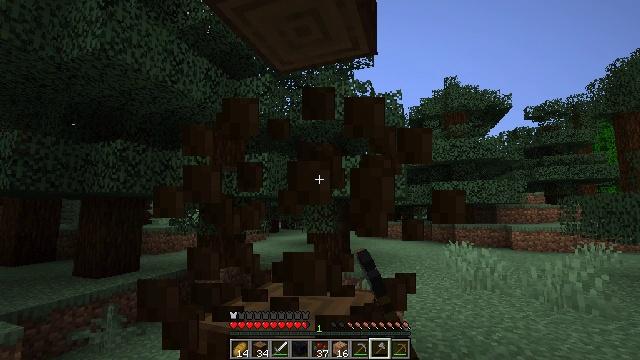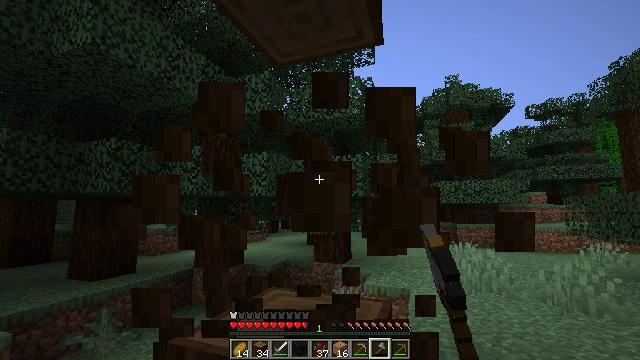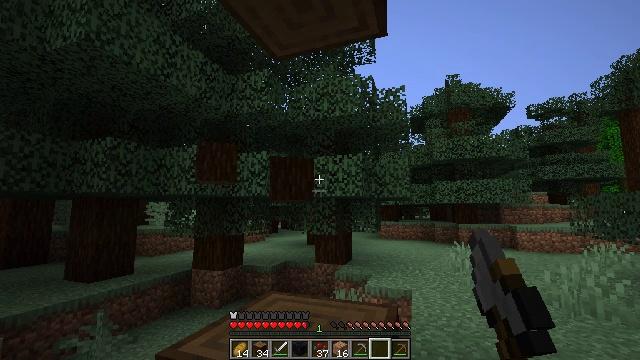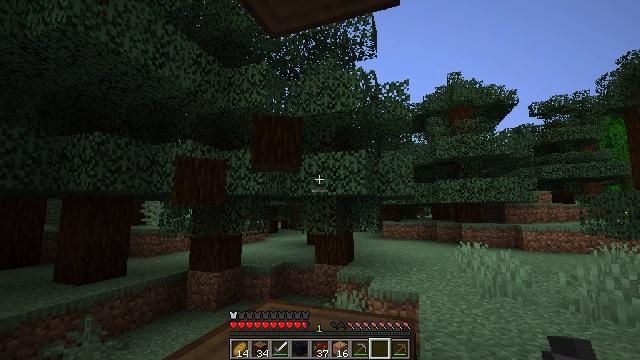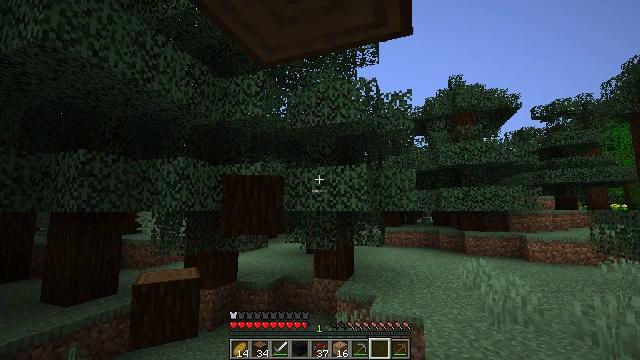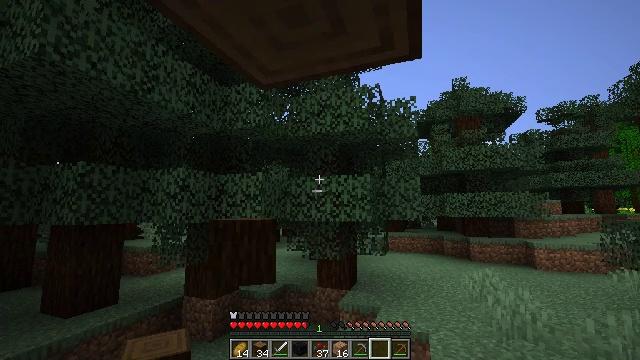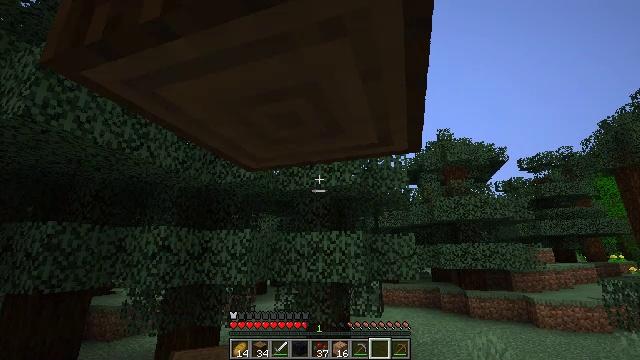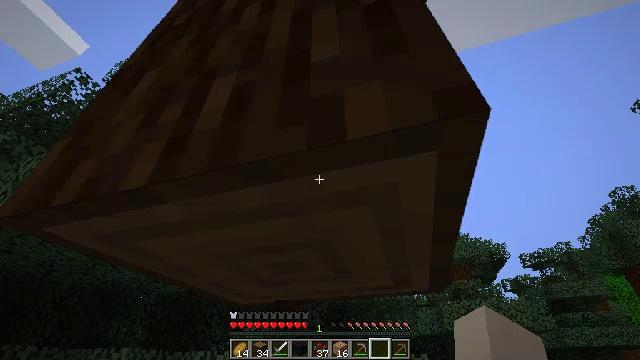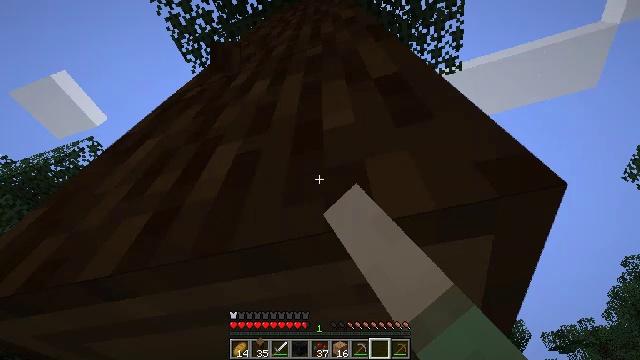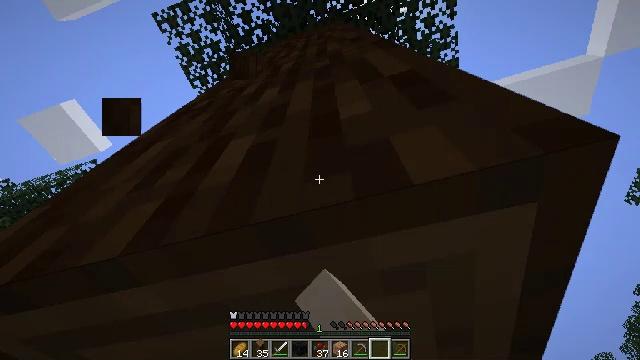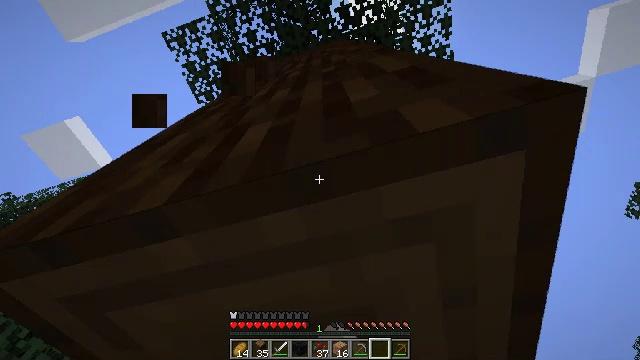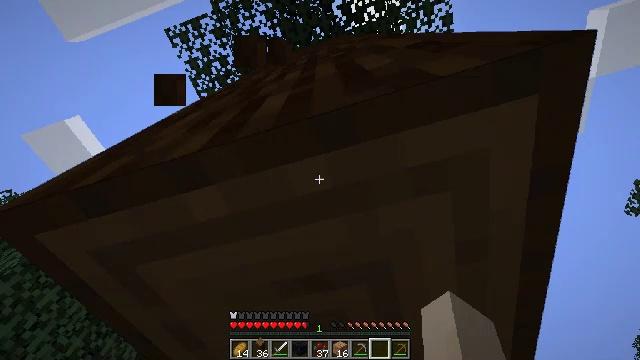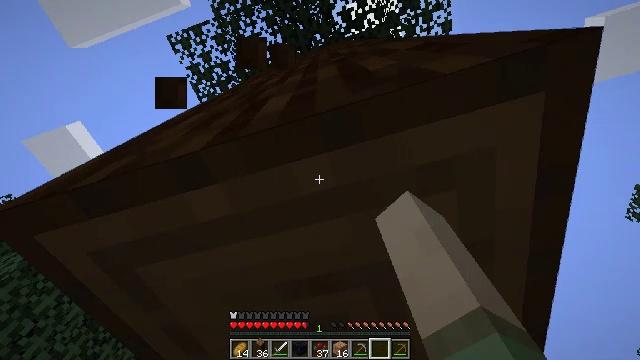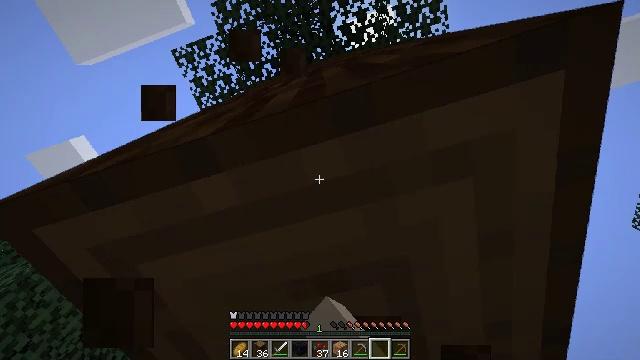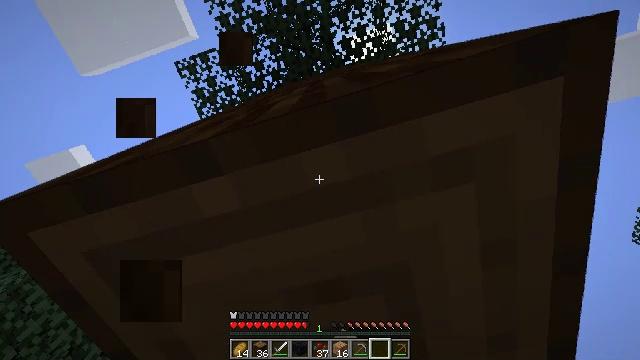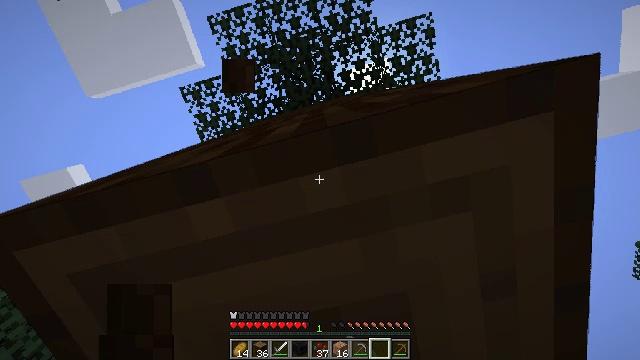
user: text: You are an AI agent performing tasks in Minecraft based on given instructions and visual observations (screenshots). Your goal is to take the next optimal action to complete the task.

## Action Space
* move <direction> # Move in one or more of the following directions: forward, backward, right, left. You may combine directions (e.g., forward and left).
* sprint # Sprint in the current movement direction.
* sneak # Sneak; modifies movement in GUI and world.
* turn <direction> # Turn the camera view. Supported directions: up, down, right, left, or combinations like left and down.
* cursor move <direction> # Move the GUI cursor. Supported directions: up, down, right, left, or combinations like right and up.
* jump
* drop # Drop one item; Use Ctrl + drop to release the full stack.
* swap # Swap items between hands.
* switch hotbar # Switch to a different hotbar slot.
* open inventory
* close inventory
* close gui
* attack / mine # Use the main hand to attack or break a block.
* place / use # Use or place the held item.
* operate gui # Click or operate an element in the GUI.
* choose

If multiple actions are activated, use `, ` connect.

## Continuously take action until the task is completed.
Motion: motion action
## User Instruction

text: Mine cobblestone to craft tools and furnaces.
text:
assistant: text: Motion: move forward, attack / mine
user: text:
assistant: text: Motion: move forward, attack / mine
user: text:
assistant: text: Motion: move forward, attack / mine
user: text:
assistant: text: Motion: move forward, attack / mine, jump
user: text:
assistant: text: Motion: move forward, attack / mine, jump
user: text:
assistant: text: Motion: move forward, turn right and up, attack / mine, jump
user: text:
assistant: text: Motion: move forward, turn right and up, attack / mine
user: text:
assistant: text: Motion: move forward, turn up, attack / mine
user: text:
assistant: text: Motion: turn up, attack / mine
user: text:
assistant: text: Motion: turn up, attack / mine
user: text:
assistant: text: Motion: attack / mine
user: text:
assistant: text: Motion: turn up, attack / mine
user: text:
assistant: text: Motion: turn up, attack / mine
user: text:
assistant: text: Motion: turn up, attack / mine
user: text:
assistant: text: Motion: turn right and up, attack / mine
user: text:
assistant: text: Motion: attack / mine
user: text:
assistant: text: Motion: attack / mine
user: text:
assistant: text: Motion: attack / mine
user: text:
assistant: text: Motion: attack / mine
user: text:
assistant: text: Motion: attack / mine
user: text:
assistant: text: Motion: attack / mine
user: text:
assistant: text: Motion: attack / mine
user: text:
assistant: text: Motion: attack / mine
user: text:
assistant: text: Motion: attack / mine
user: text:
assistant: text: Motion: attack / mine
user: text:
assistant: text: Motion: turn left and down, attack / mine
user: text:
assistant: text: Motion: turn left and down
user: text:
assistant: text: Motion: turn left and down
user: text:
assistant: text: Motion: turn left and down
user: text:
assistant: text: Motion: turn right and down